Field crop: maize
Growth stage: 2
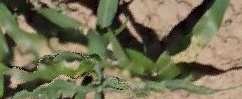
Species: maize